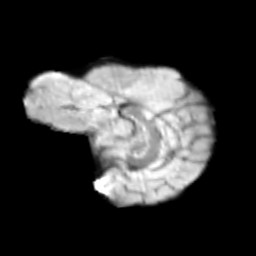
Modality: T2w
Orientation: sagittal
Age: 10
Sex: male
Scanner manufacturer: siemens
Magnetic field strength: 3 T
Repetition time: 3.8 s
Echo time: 0.07 s